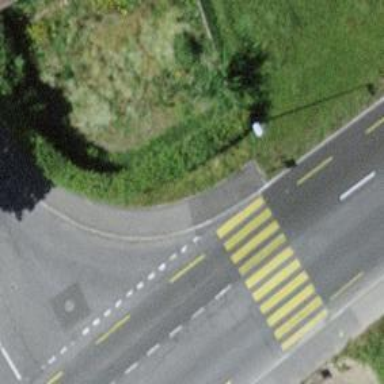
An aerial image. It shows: Kerb barrier.